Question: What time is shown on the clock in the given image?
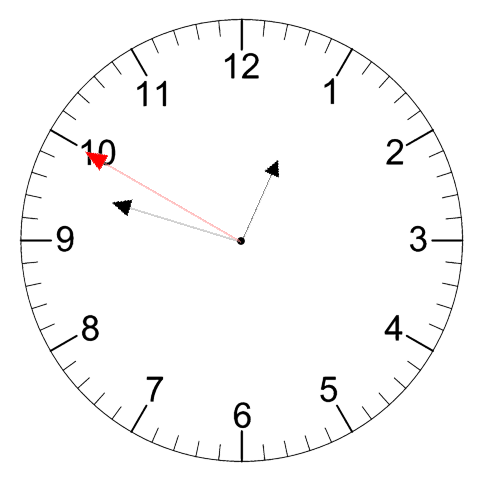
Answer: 12:47:50